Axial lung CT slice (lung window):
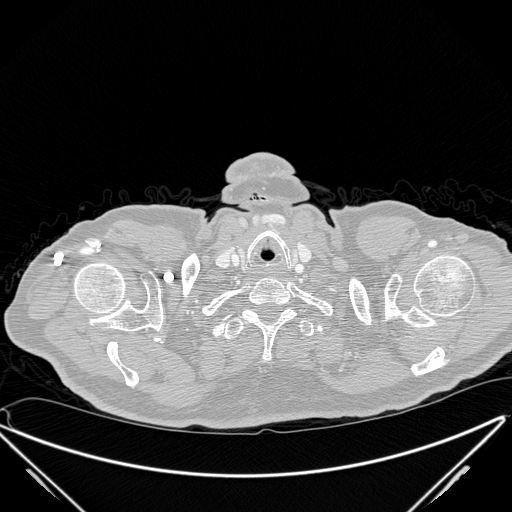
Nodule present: no